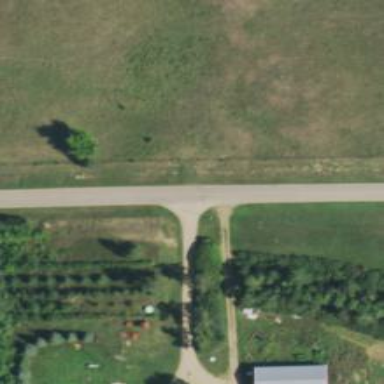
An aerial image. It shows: Tertiary road.